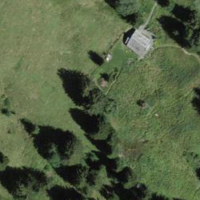
EUNIS habitat code: 23
Species observed at this site:
Caltha palustris